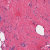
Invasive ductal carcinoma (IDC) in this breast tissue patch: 0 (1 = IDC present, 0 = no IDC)